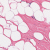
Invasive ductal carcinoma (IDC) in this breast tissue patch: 0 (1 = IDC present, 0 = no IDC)